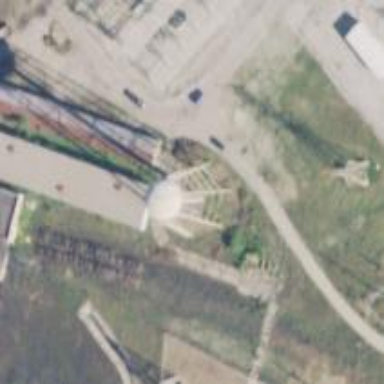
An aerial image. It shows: Water tower that is man-made.